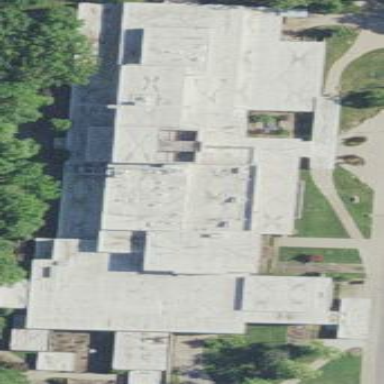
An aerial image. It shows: Building designated as the Student Center.